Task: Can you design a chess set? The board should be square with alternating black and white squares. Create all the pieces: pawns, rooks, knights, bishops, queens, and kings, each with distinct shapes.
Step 4614:
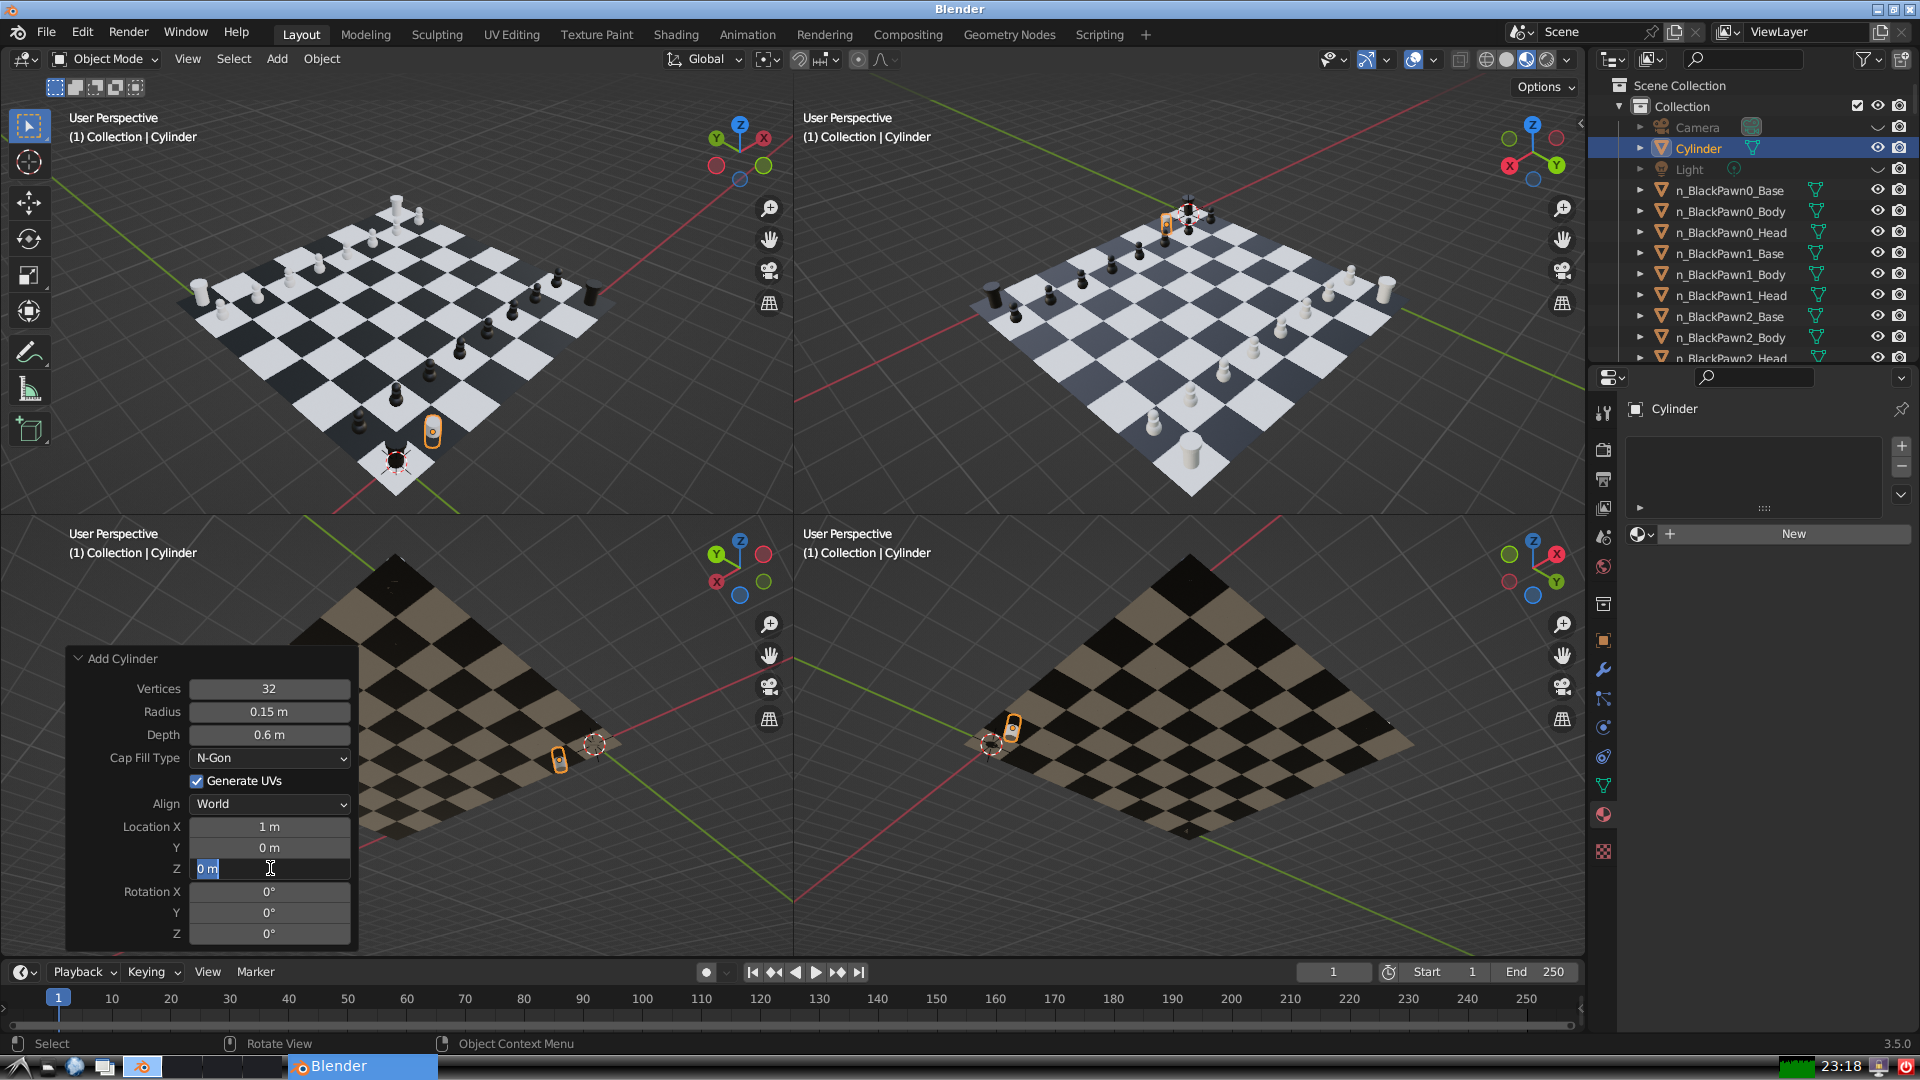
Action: input_text: 0.3